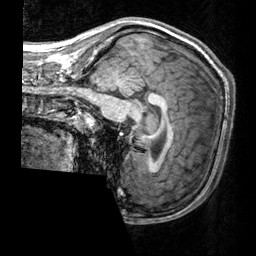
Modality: T1w
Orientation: sagittal
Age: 19
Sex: male
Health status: healthy
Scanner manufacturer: siemens
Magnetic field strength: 3 T
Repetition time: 2.3 s
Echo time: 0.00303 s